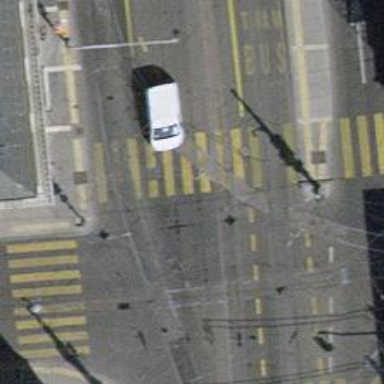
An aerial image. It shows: Tram level crossing on the railway.